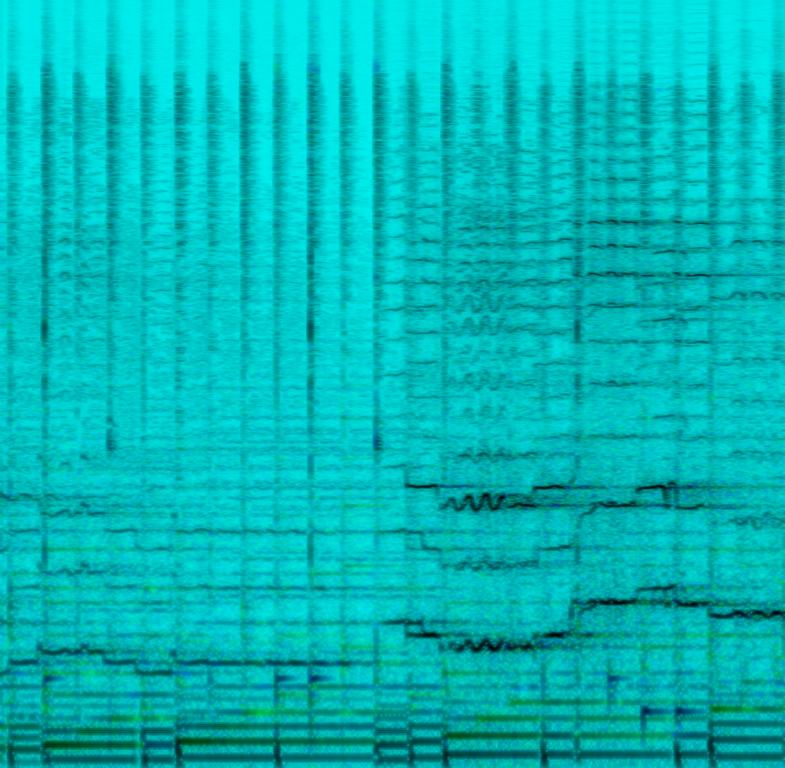
This is an east asian type of romantic ballad. The song has a relaxing, calm feeling to it and is aided by the ethereal sounds of the chinese flute. We hear ethnic drums like bongos, and constant hi-hat playing.